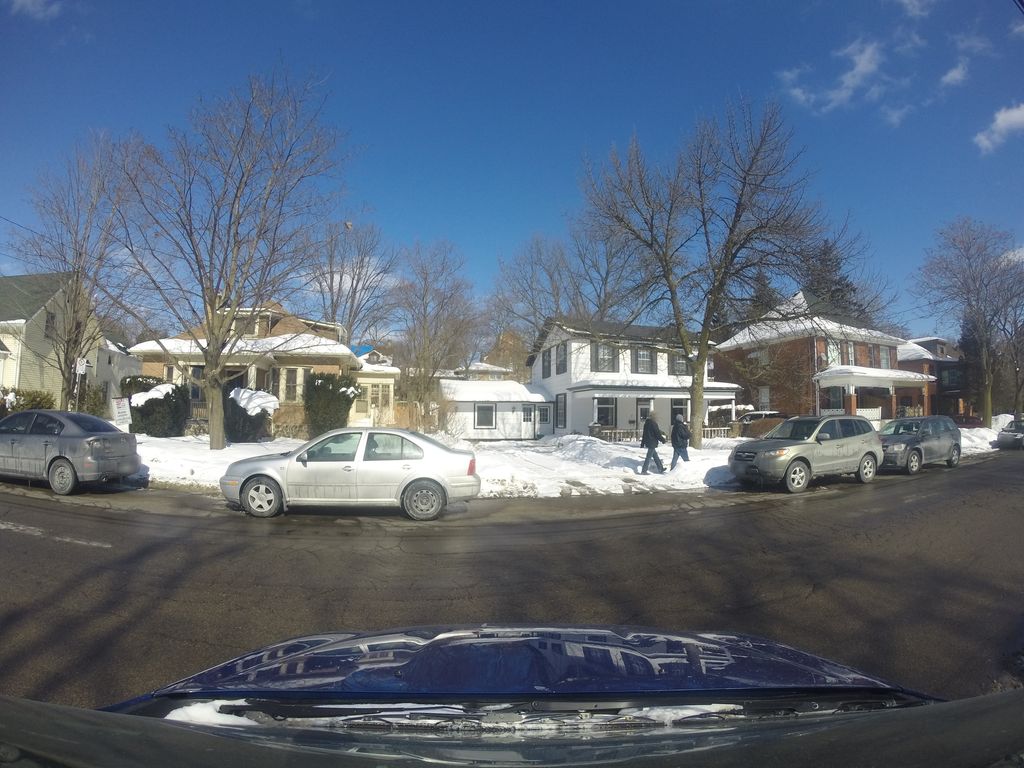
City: hamilton